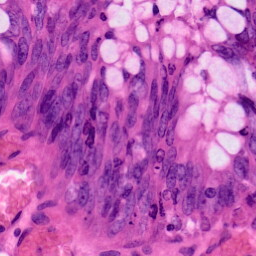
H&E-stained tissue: Colon